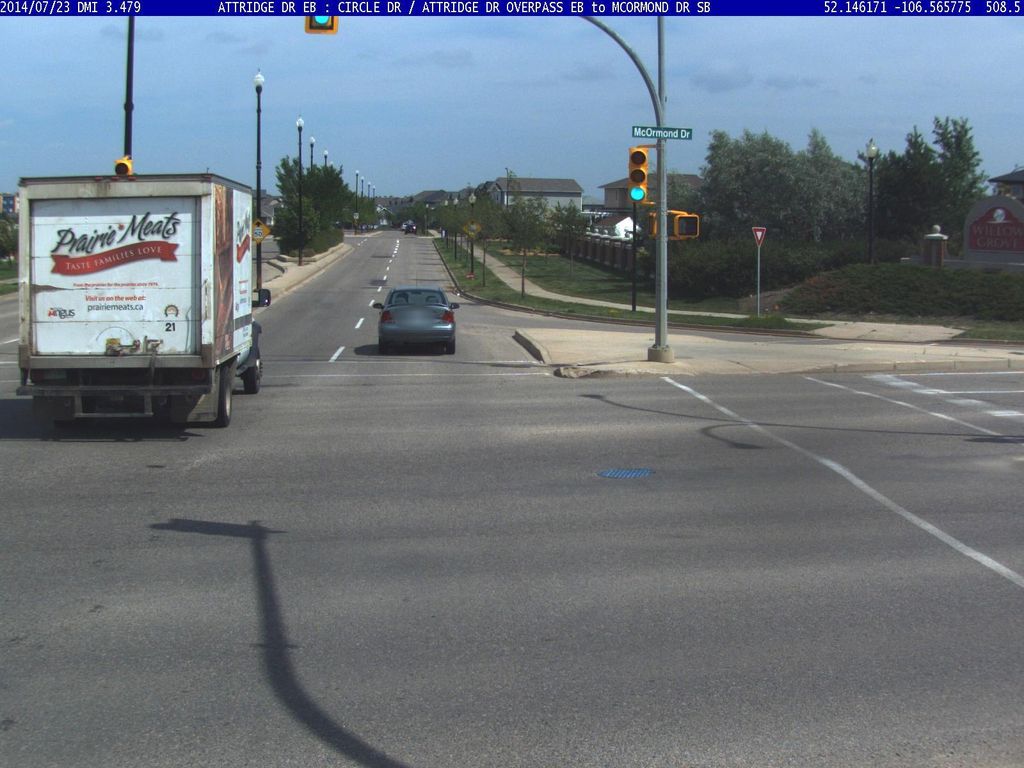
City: saskatoon